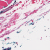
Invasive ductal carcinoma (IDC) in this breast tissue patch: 0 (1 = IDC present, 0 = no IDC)